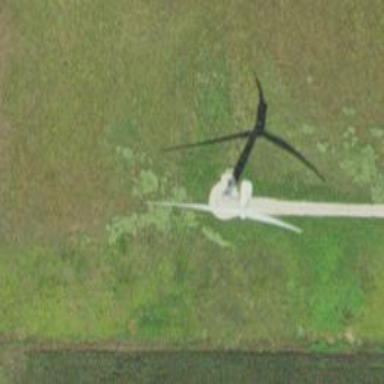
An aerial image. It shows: Wind generator using horizontal axis wind turbines.